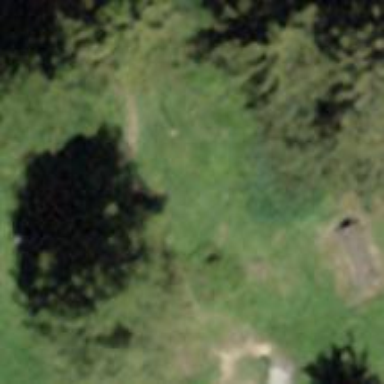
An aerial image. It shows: Picnic site for tourists.